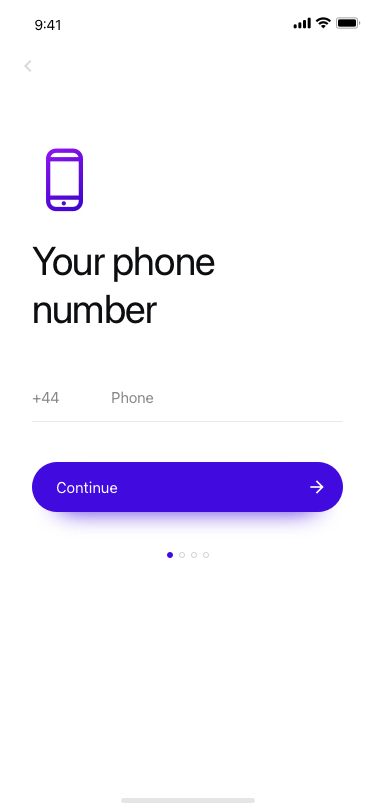
Text in this UI design:
Your phone number
Phone number
+44
Continue